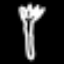
Label: fork